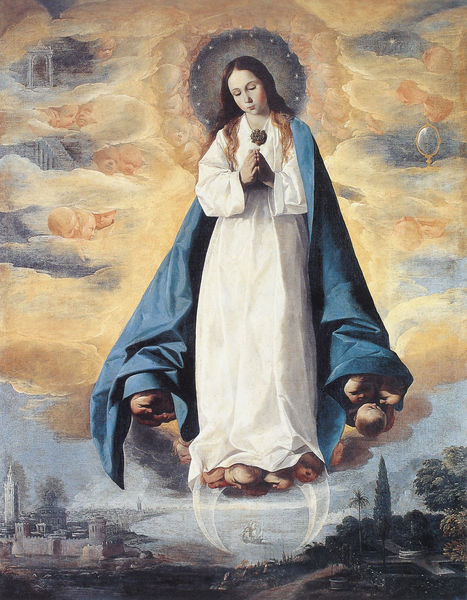
Titel: Maria Immaculata
Künstler: Francisco de Zurbarán
Institution: Sigüenza, Museo Diocesano
Schlagwörter: blau, himmel, meer, umhang, weiß, wolken, bäume, gelb, landschaft, stadt, köpfe, gebäude, park, beige, gesicht, hände, spiegel, natur, gewand, haare, mantel, kinder, turm, engel, baby, mond, burg, schweben, zypresse, mondsichel, sterne, beten, gebet, heiligenschein, andacht, maria, madonna, mutter gottes, putti, auferstehung, himmelfahrt, kleinkinder, strahlenkranz, blauer umhang, engeö, pausbäckig, cherubin, mondsichelmadonna, glorienschein, marienfigur, we